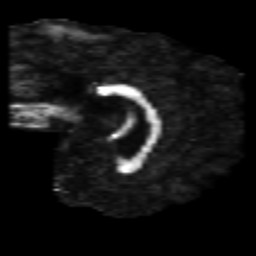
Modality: FA
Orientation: sagittal
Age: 36
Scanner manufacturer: philips
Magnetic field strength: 3 T
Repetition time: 7.766 s
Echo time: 0.1224 s